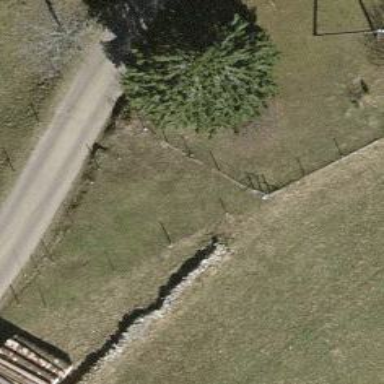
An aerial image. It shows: Dry stone wall barrier.